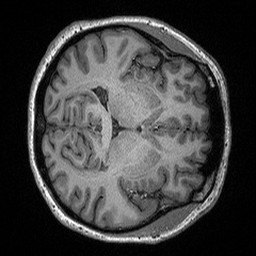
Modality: T1w
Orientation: axial
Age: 39
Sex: female
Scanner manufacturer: siemens
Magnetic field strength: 3 T
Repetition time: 2.3 s
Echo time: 0.00298 s